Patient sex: M
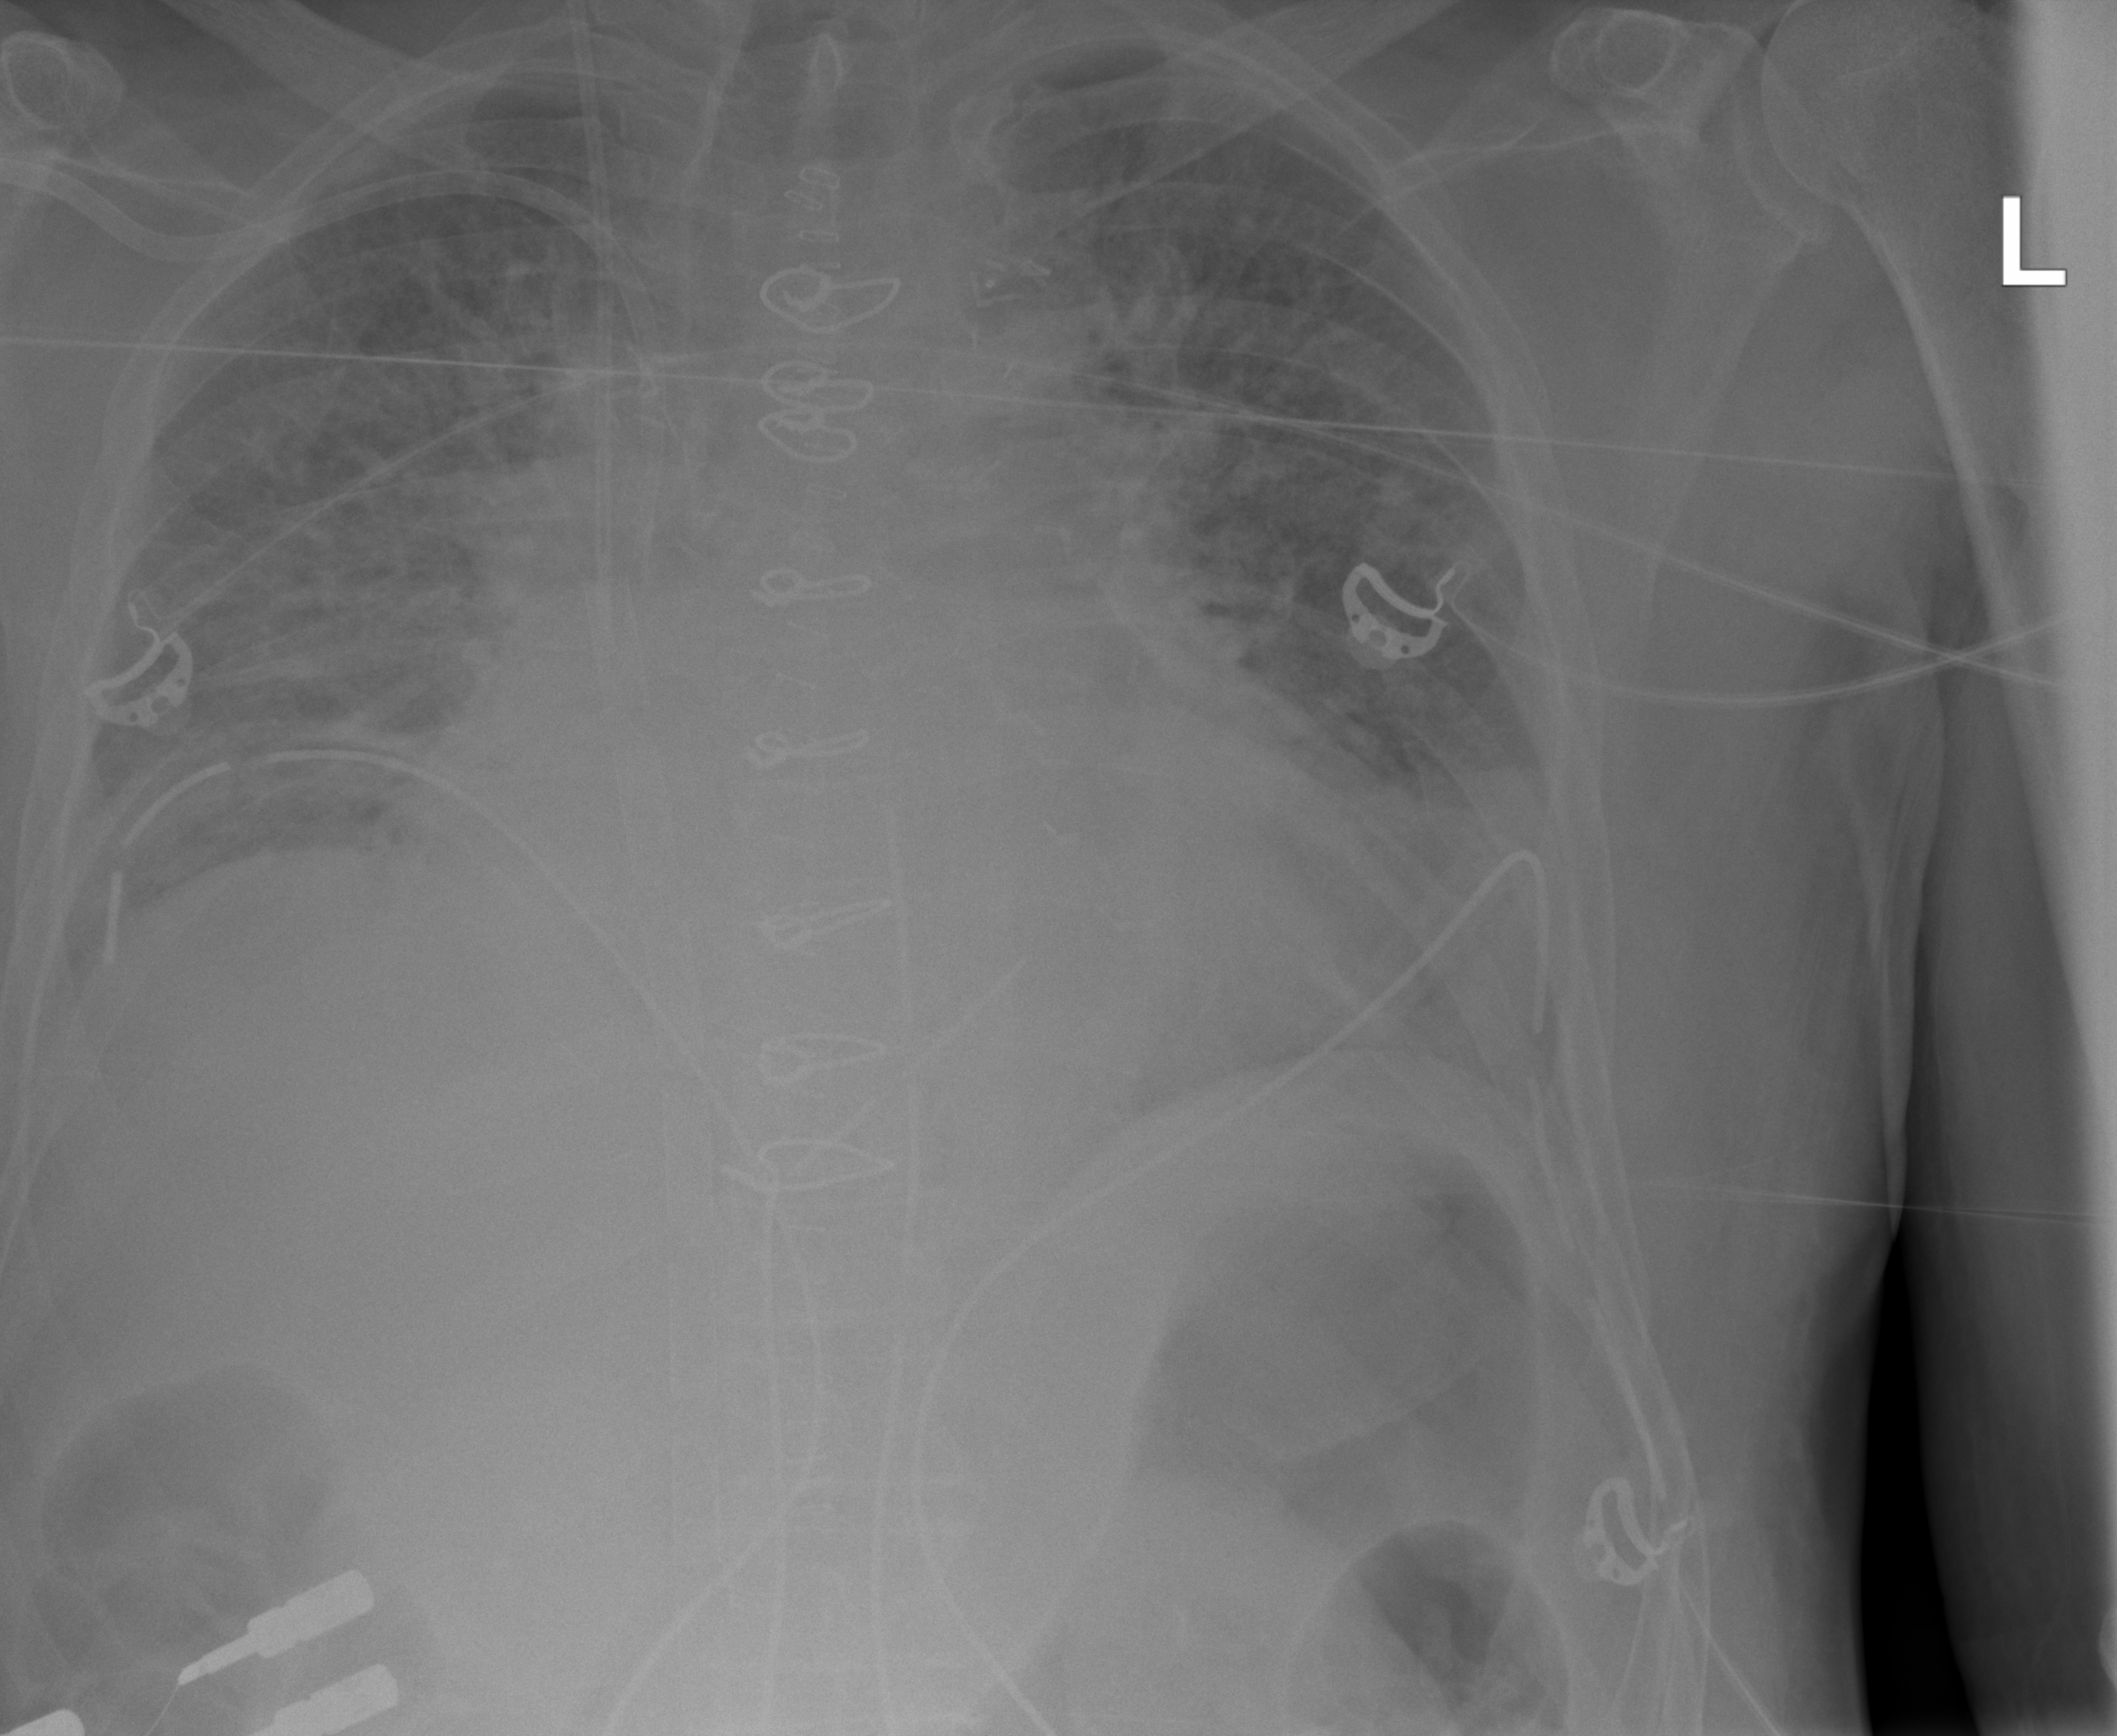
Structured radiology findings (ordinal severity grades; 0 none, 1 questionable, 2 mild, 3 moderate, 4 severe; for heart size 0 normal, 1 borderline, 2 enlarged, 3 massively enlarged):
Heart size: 2
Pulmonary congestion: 2
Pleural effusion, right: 2
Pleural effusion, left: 2
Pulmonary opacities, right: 2
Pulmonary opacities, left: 2
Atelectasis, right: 2
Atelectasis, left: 2